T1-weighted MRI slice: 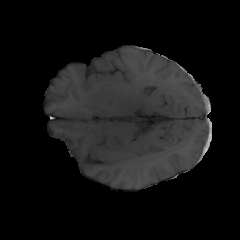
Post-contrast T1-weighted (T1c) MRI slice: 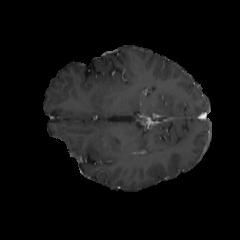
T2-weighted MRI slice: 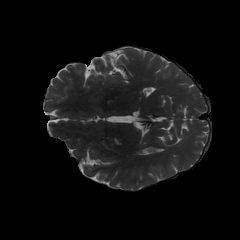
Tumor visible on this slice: no